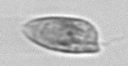
Label: Prorocentrum_dentatum